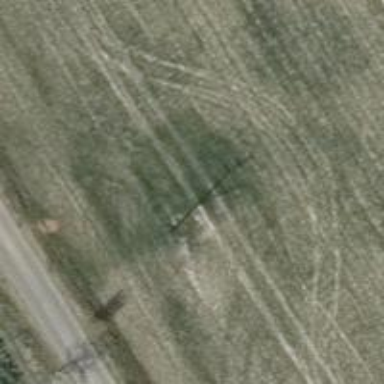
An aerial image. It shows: Power pole.